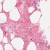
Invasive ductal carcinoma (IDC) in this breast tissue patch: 0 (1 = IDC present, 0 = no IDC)